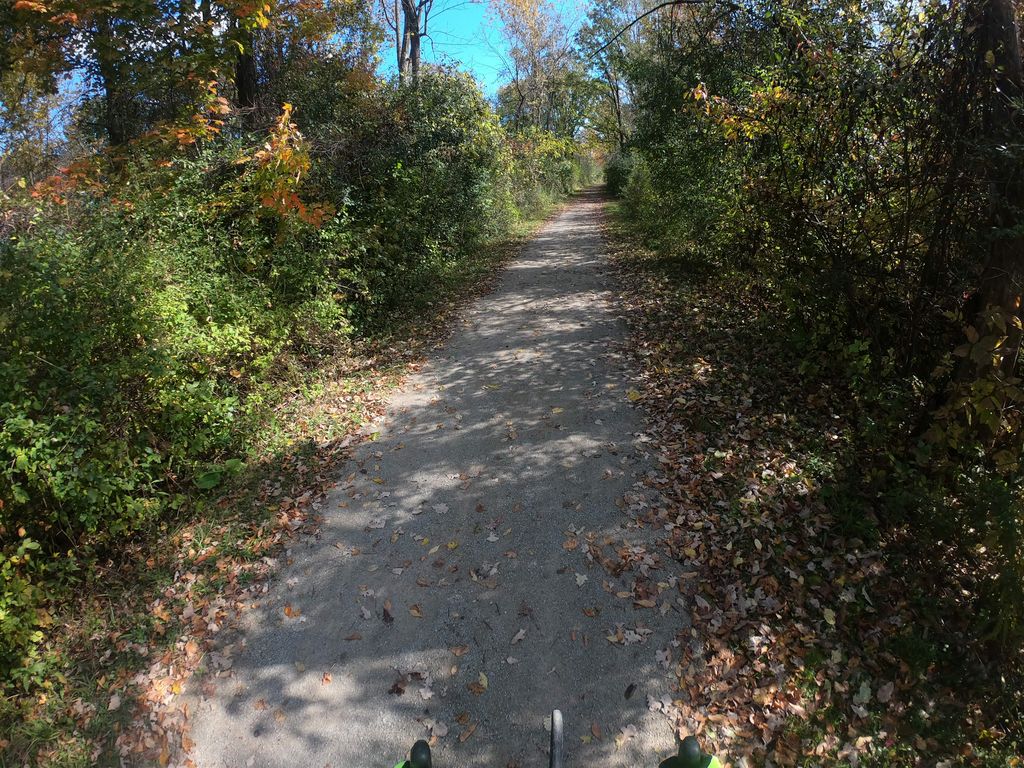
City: kitchener-waterloo